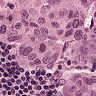
Metastatic tissue present: yes